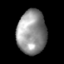
Tissue: skin
Cell type: Epithelial cells
Senescence score: 0.9027
Nuclear area (px): 1250
Mean DAPI intensity: 145.849